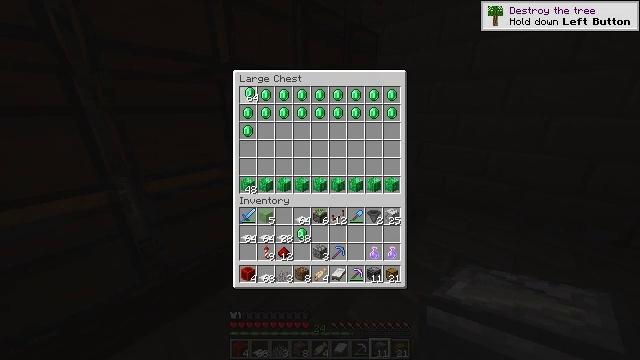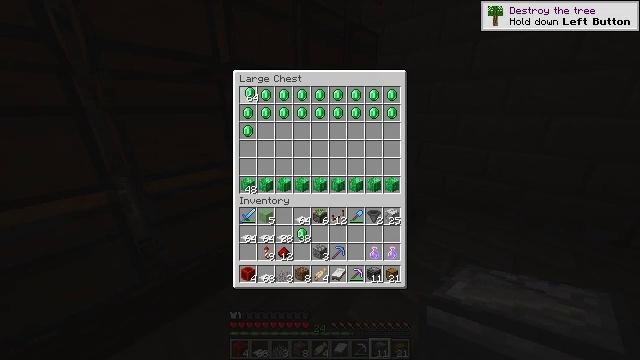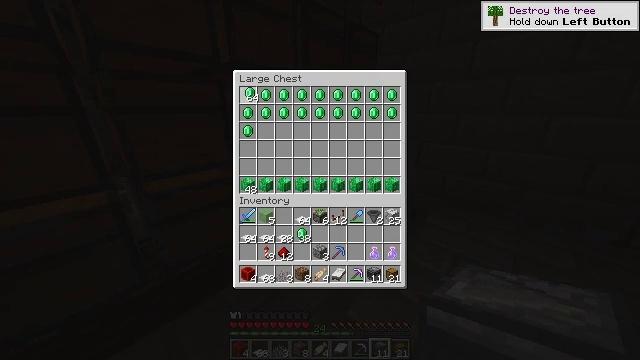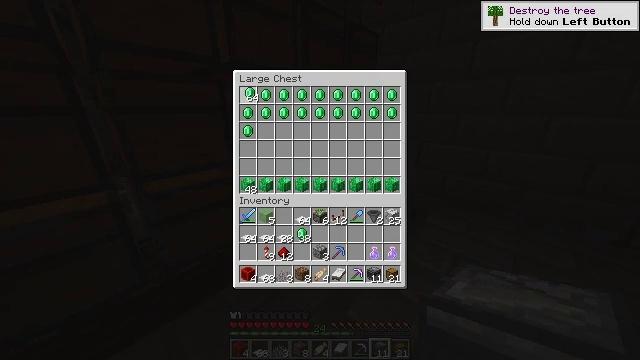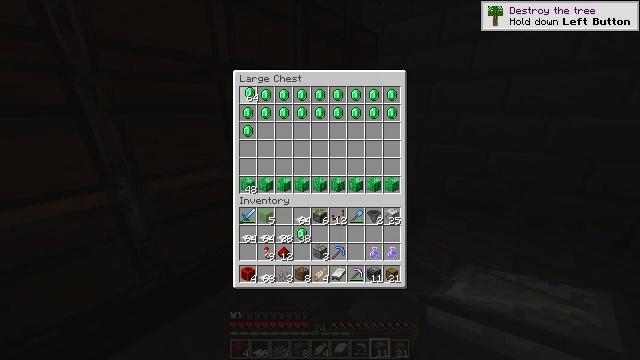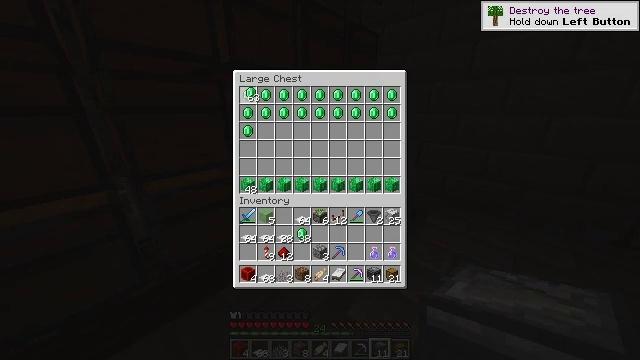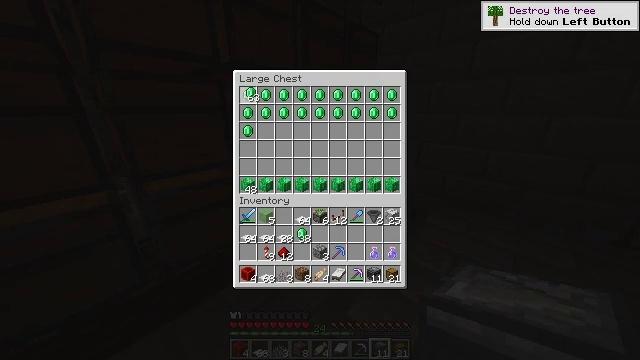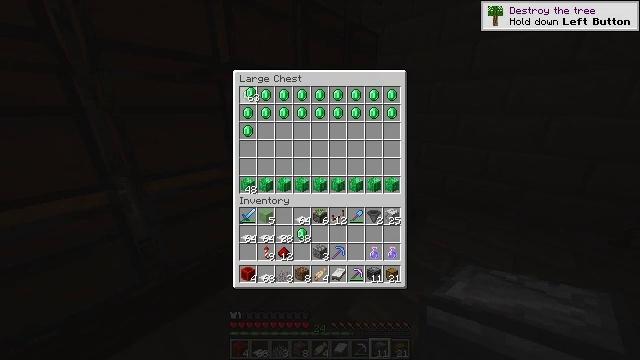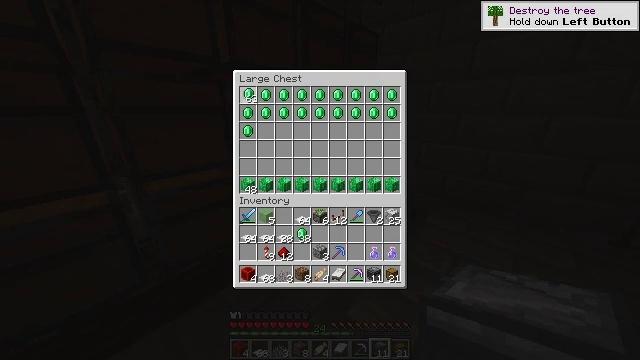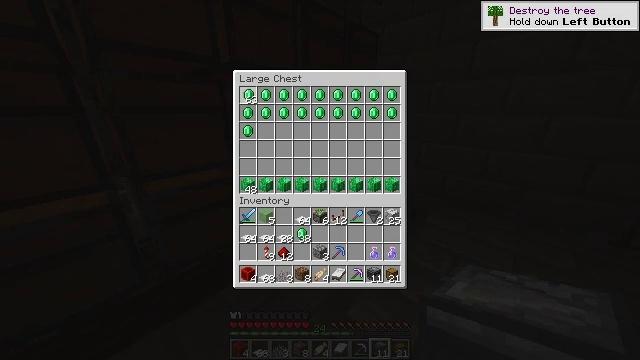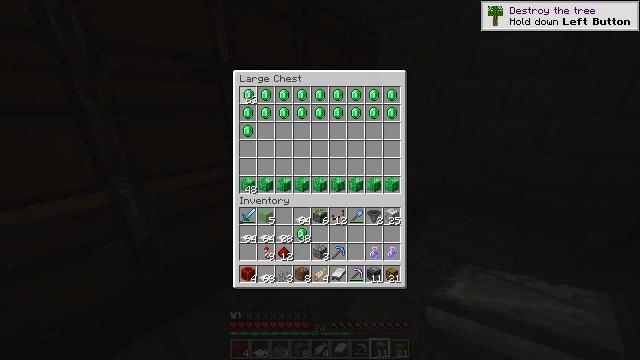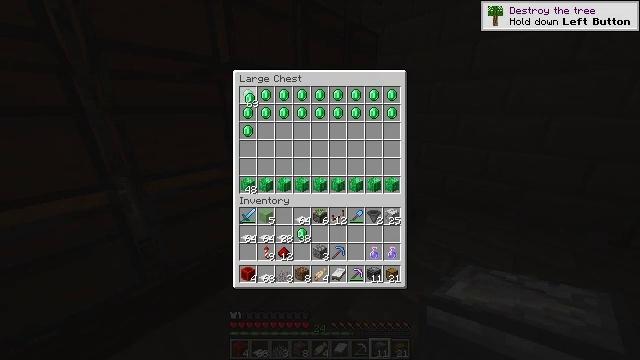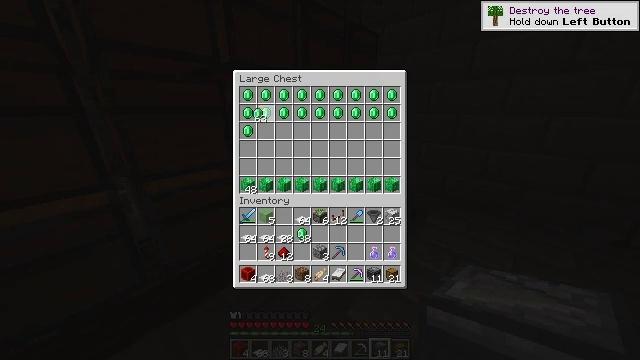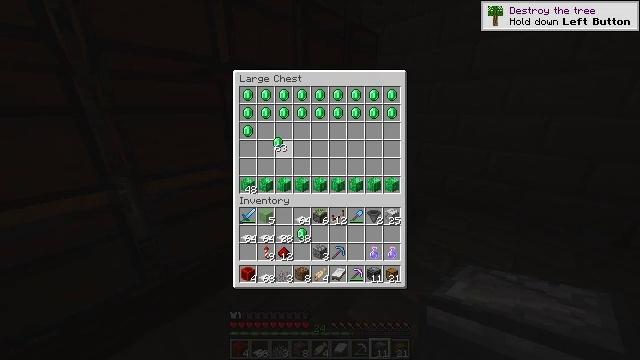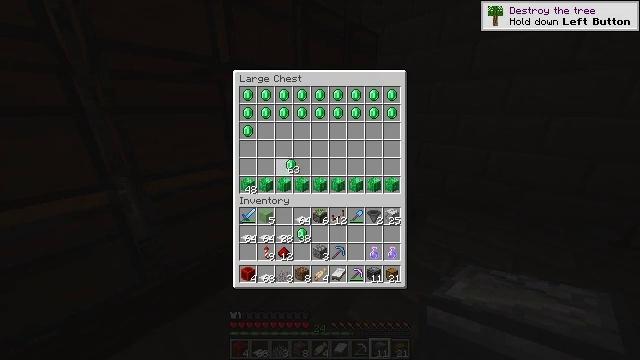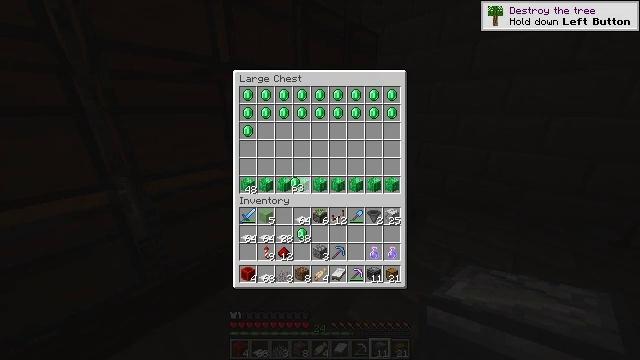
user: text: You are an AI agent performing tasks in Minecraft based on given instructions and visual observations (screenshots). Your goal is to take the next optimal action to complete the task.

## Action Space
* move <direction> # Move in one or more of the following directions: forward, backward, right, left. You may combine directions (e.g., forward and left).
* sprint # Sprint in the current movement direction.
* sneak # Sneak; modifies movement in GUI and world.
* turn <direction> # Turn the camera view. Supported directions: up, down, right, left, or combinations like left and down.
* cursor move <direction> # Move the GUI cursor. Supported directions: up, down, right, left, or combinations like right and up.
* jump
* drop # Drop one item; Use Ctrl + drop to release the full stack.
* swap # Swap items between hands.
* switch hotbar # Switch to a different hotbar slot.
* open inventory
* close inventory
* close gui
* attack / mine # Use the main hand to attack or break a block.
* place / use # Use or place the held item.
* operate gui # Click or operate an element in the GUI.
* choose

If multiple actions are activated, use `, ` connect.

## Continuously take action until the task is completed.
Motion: motion action
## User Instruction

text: Combine the required materials to craft redstone.
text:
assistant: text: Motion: no_op
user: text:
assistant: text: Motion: no_op
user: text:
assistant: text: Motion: choose
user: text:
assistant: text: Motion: choose
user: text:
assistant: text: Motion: no_op
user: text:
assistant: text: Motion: no_op
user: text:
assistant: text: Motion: no_op
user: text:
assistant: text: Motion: no_op
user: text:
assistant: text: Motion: no_op
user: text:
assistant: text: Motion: no_op
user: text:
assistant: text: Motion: no_op
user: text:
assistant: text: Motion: cursor move right and down
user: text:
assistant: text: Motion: cursor move right and down
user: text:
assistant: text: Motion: cursor move right and down
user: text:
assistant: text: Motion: cursor move down
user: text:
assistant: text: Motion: cursor move down
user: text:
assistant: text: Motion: cursor move down
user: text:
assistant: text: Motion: cursor move down
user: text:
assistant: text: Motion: cursor move down
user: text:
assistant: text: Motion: no_op
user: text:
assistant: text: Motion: no_op
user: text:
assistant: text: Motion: no_op
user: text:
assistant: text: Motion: no_op
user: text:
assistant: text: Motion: no_op
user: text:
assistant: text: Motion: no_op
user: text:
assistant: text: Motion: cursor move right, operate gui
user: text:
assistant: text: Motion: no_op
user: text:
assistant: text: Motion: no_op
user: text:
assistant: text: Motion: no_op
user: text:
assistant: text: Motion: no_op